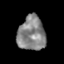
Tissue: skin
Cell type: Epithelial cells
Senescence score: 0.2717
Nuclear area (px): 921
Mean DAPI intensity: 134.152